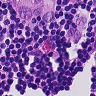
Metastatic tissue present: yes